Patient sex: M
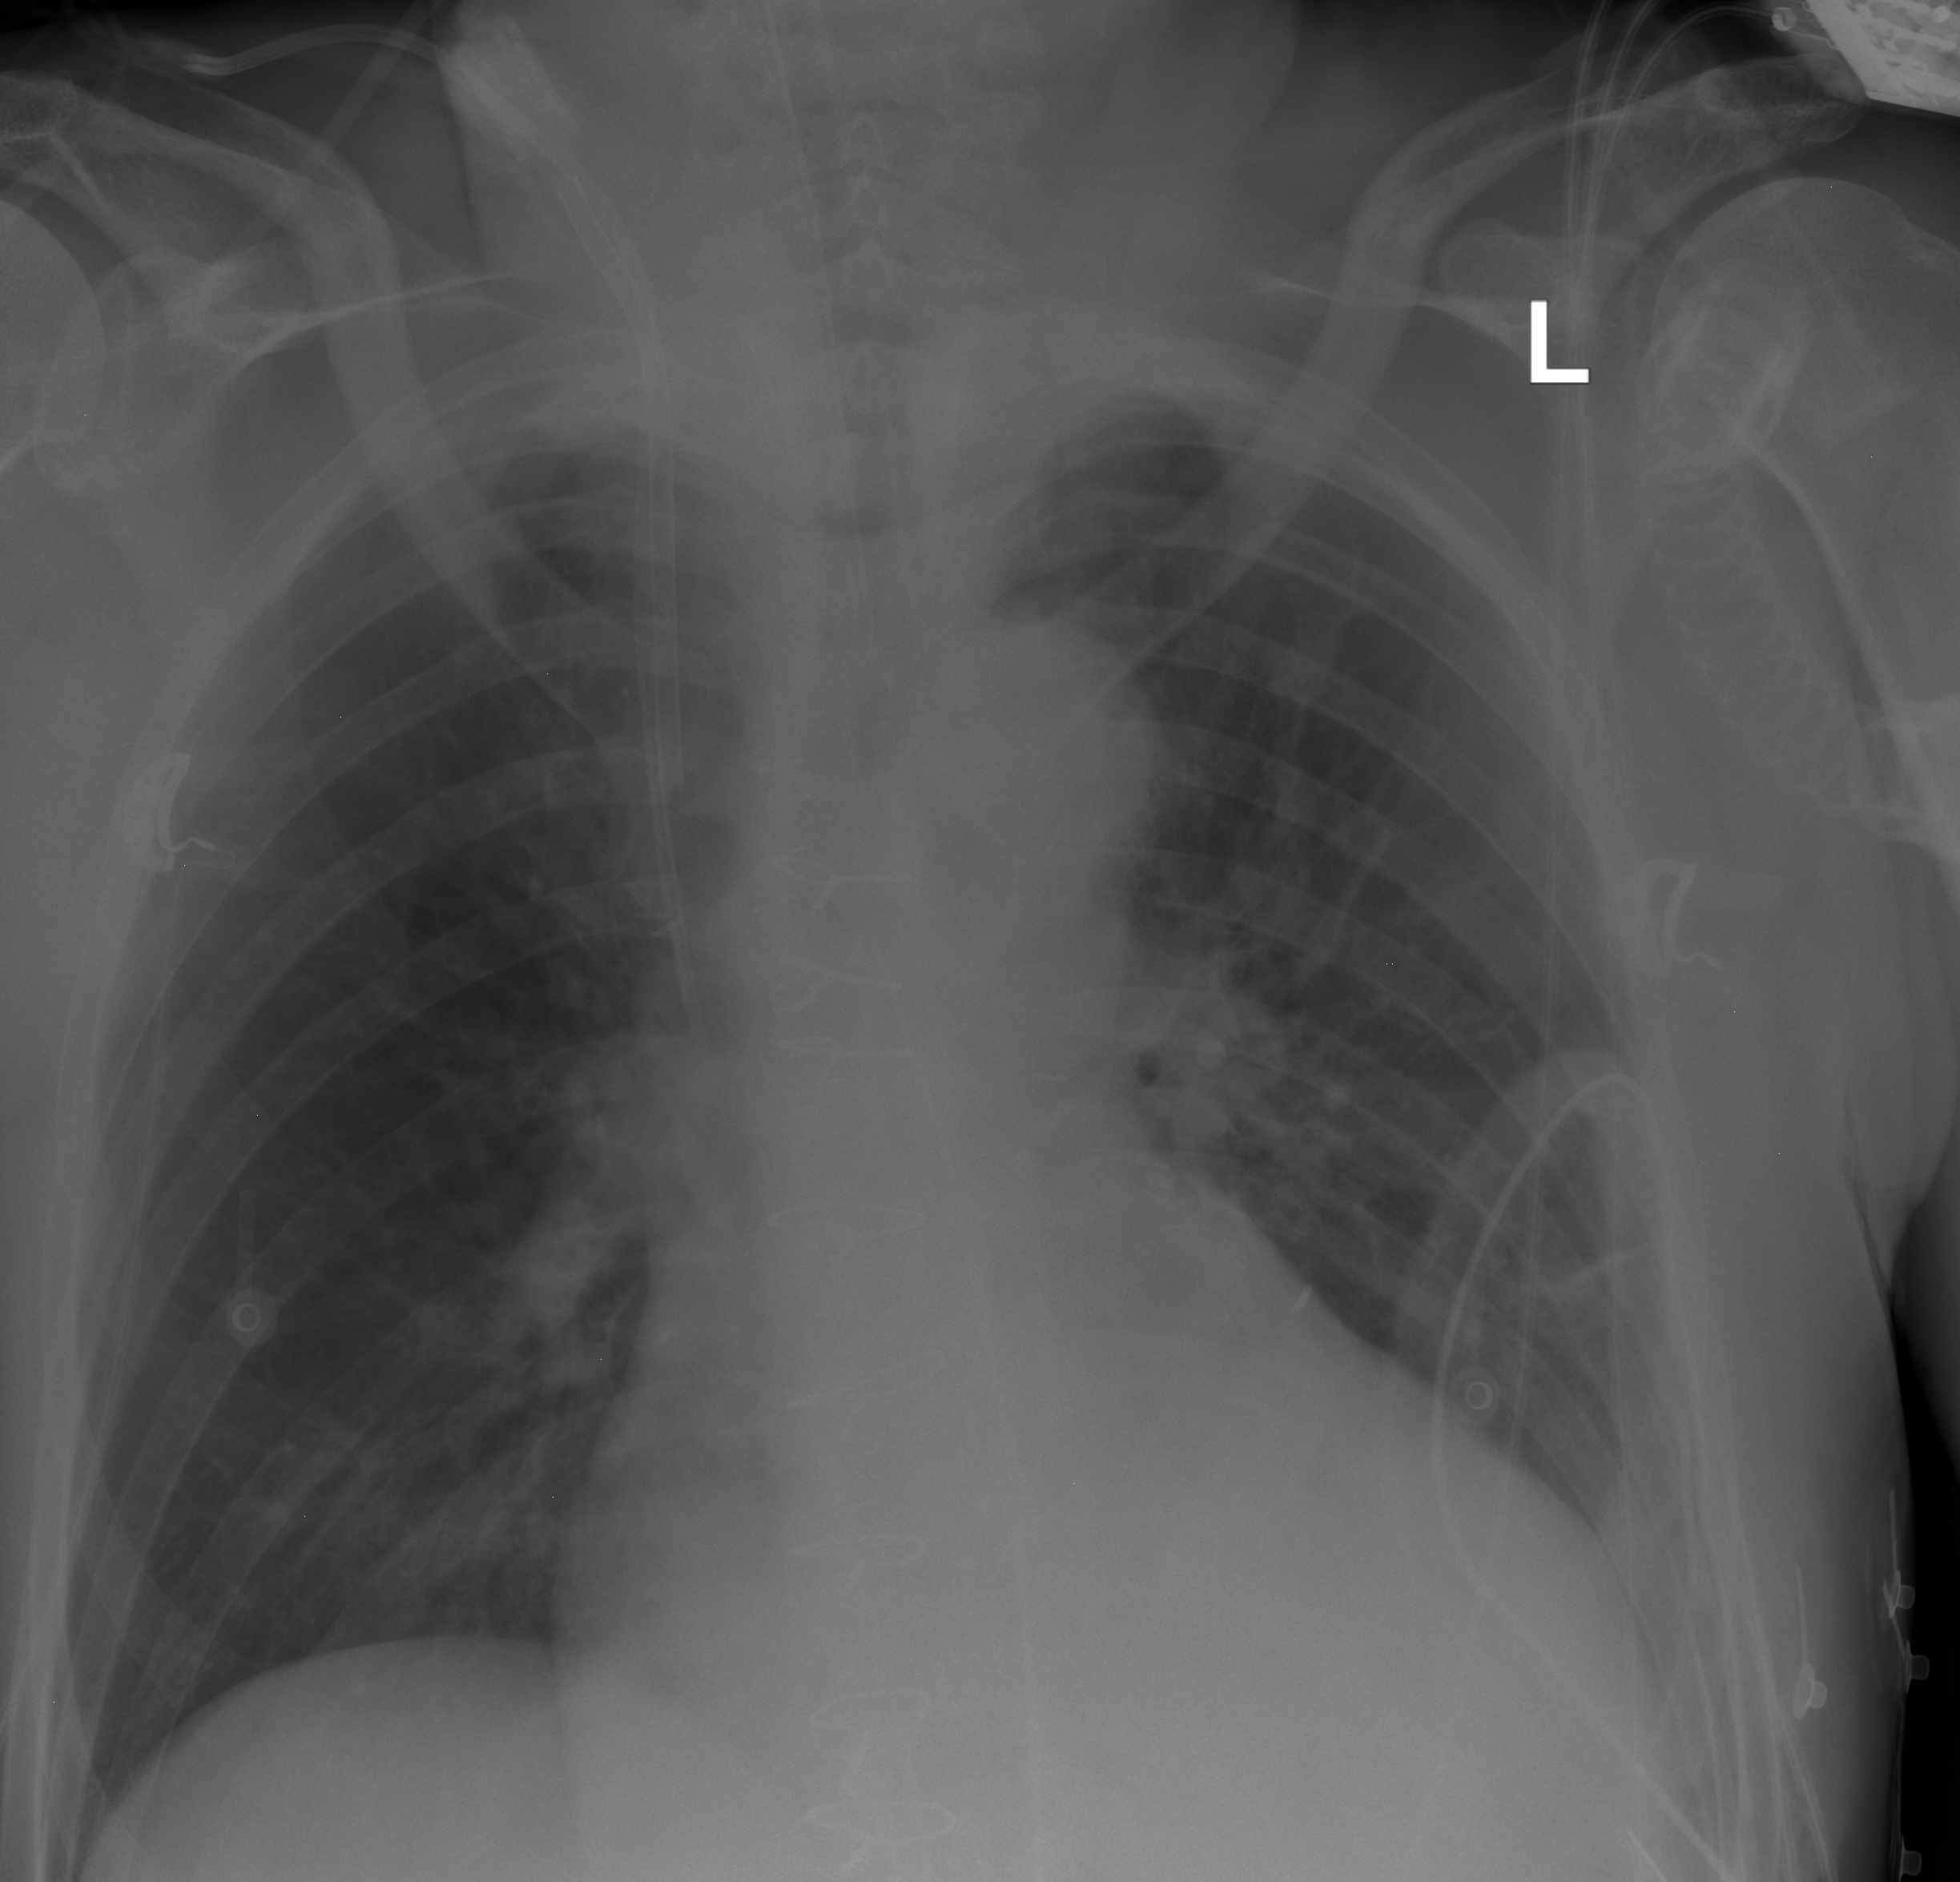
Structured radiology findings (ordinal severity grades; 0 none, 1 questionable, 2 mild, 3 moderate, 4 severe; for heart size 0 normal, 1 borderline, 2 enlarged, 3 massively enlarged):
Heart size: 0
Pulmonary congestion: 0
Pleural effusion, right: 0
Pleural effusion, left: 0
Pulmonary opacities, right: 0
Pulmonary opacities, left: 0
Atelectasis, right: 0
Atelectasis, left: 2